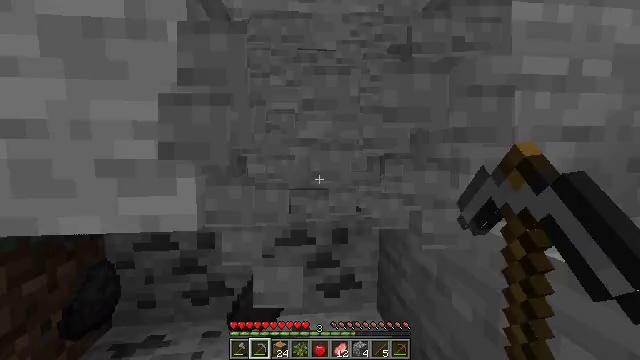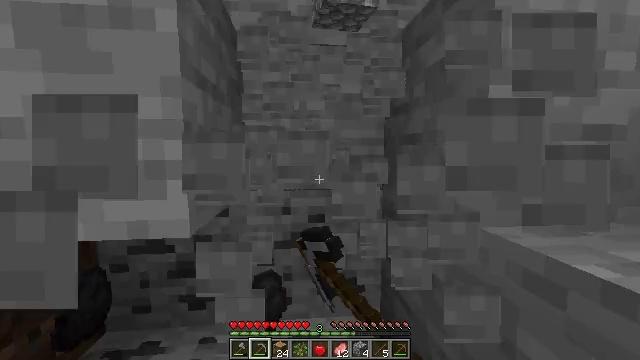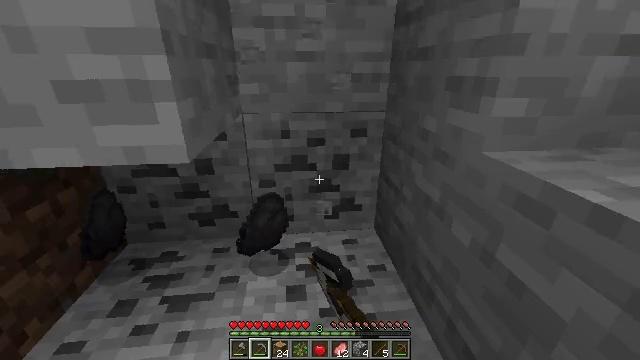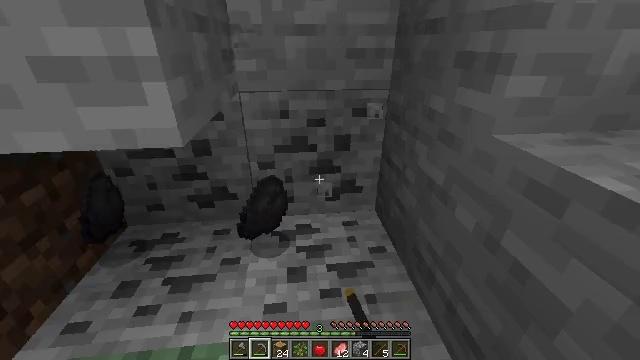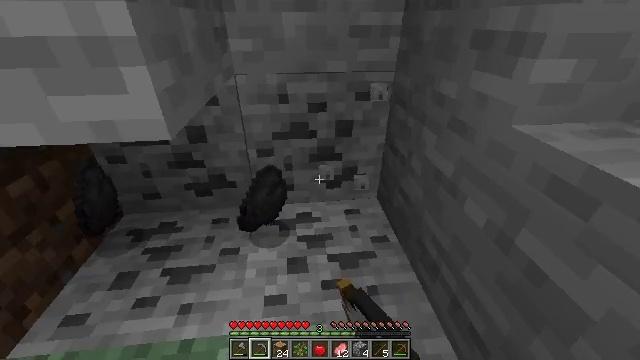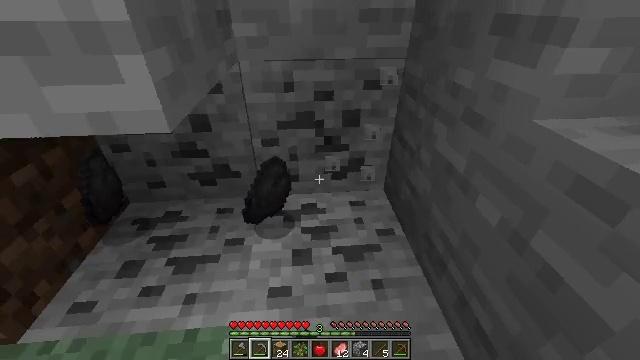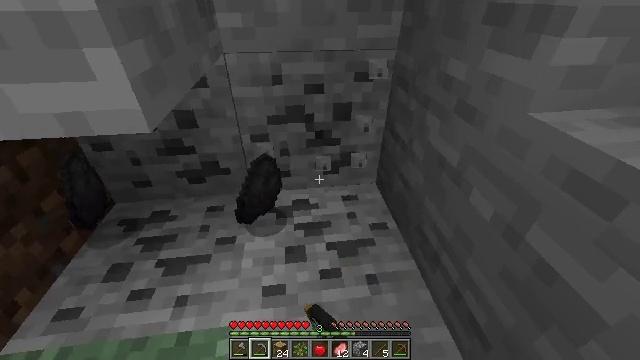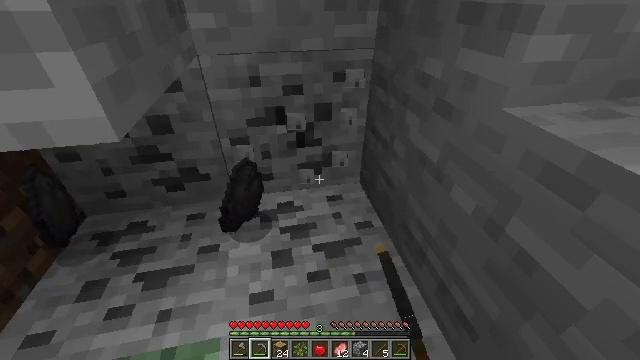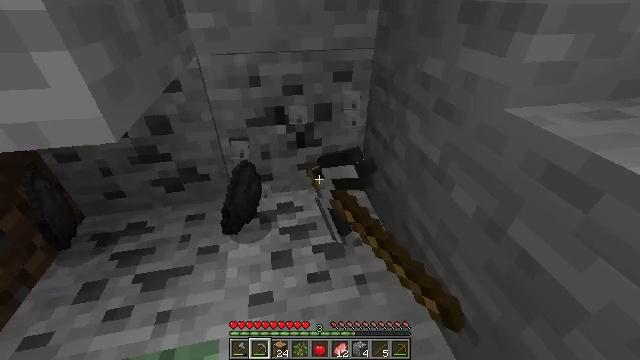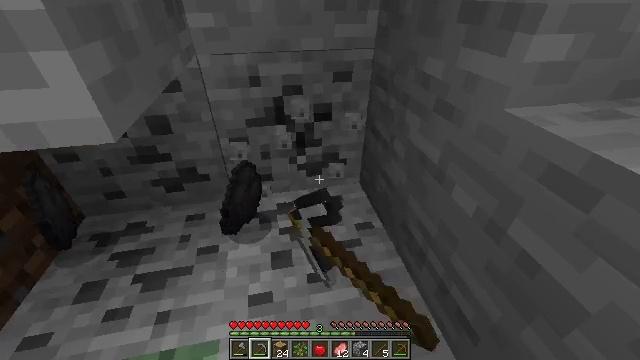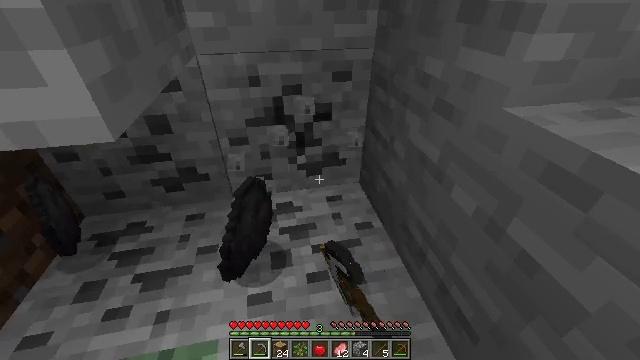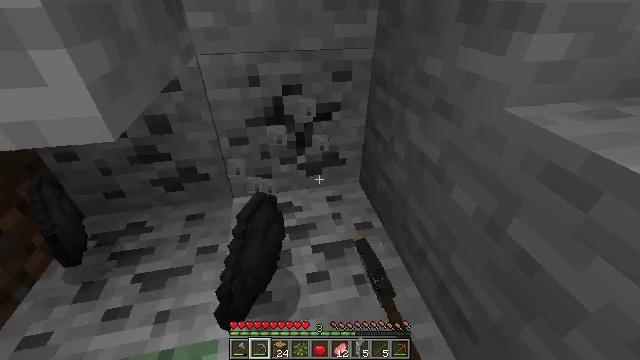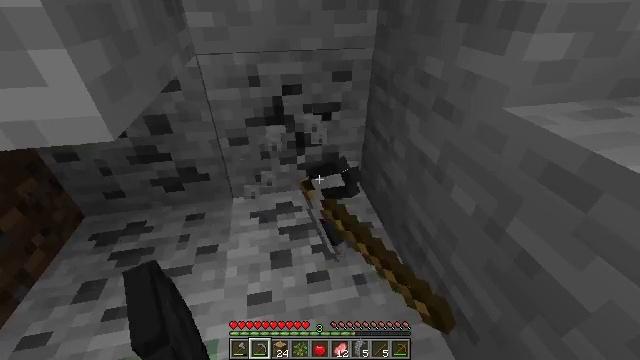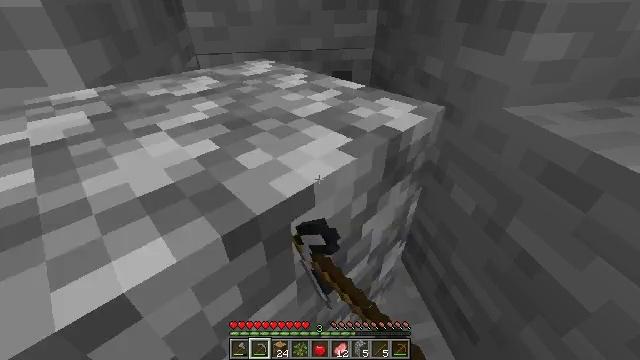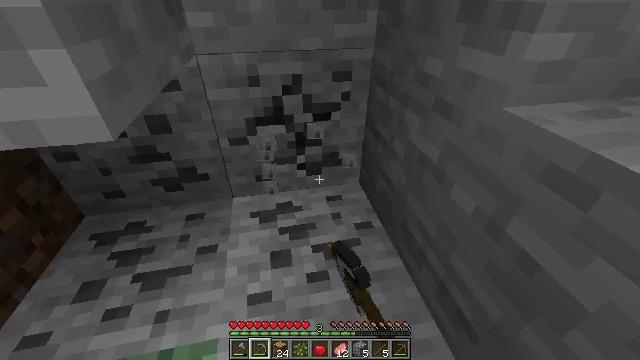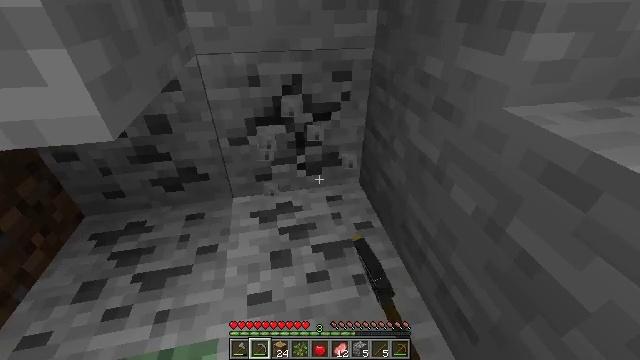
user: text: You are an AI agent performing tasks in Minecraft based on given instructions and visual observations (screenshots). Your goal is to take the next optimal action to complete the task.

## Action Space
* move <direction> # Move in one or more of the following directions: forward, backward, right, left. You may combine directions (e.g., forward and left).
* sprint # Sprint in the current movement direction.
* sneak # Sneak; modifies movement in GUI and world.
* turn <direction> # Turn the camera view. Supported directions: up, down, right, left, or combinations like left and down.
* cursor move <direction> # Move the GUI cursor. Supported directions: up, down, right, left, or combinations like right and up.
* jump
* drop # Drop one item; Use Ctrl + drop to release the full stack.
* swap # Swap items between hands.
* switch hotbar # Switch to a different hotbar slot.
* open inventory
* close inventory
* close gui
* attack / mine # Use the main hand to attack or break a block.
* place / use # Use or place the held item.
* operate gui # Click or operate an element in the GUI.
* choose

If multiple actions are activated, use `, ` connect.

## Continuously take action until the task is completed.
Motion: motion action
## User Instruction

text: Gather coal ore with a pickaxe.
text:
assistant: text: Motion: move forward, sneak, attack / mine
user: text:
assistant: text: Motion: move forward, sneak, turn down, attack / mine
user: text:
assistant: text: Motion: move forward, sneak, turn down, attack / mine
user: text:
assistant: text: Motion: move forward, sneak, turn down, attack / mine
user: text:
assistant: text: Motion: sneak, turn left and down, attack / mine
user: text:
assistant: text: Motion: sneak, turn right and down, attack / mine
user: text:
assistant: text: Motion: sneak, turn right, attack / mine
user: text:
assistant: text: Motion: sneak, attack / mine
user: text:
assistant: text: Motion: sneak, attack / mine
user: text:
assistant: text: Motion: sneak, attack / mine
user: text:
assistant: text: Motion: sneak, attack / mine
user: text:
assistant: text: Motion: sneak, attack / mine
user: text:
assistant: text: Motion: sneak, attack / mine
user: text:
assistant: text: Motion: sneak, attack / mine
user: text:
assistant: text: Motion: sneak, attack / mine
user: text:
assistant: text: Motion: sneak, attack / mine
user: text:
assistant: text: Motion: sneak, attack / mine
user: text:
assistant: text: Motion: sneak, attack / mine
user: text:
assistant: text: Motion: sneak, attack / mine
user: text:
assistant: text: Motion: sneak, attack / mine
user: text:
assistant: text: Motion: sneak, attack / mine
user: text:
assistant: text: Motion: sneak, turn left and down, attack / mine
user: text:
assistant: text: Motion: sneak, attack / mine
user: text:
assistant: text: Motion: sneak, attack / mine
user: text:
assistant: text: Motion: sneak, attack / mine
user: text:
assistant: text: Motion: move forward, sneak, attack / mine
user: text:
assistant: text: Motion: move forward, sneak, turn down, attack / mine
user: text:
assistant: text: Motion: move forward, sneak, turn down, attack / mine
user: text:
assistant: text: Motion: move forward, sneak, turn down, attack / mine
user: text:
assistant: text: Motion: move forward, sneak, attack / mine